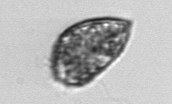
Label: Prorocentrum_micans